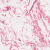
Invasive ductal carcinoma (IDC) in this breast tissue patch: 0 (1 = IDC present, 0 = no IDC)